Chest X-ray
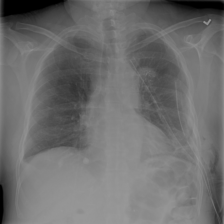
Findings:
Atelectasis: negative
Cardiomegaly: negative
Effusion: negative
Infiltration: negative
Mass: negative
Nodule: negative
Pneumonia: negative
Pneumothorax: positive
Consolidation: negative
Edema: negative
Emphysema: positive
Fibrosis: negative
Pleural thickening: negative
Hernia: negative